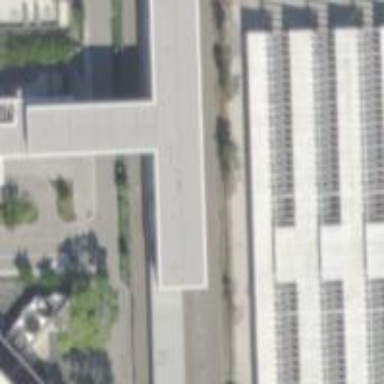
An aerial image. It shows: View of roof of building.